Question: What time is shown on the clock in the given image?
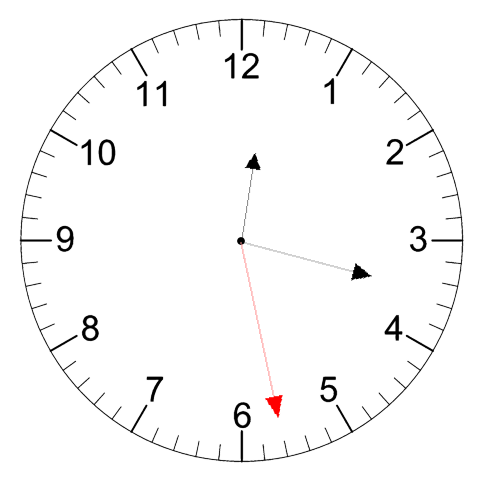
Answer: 12:17:28